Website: apple
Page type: billing-address
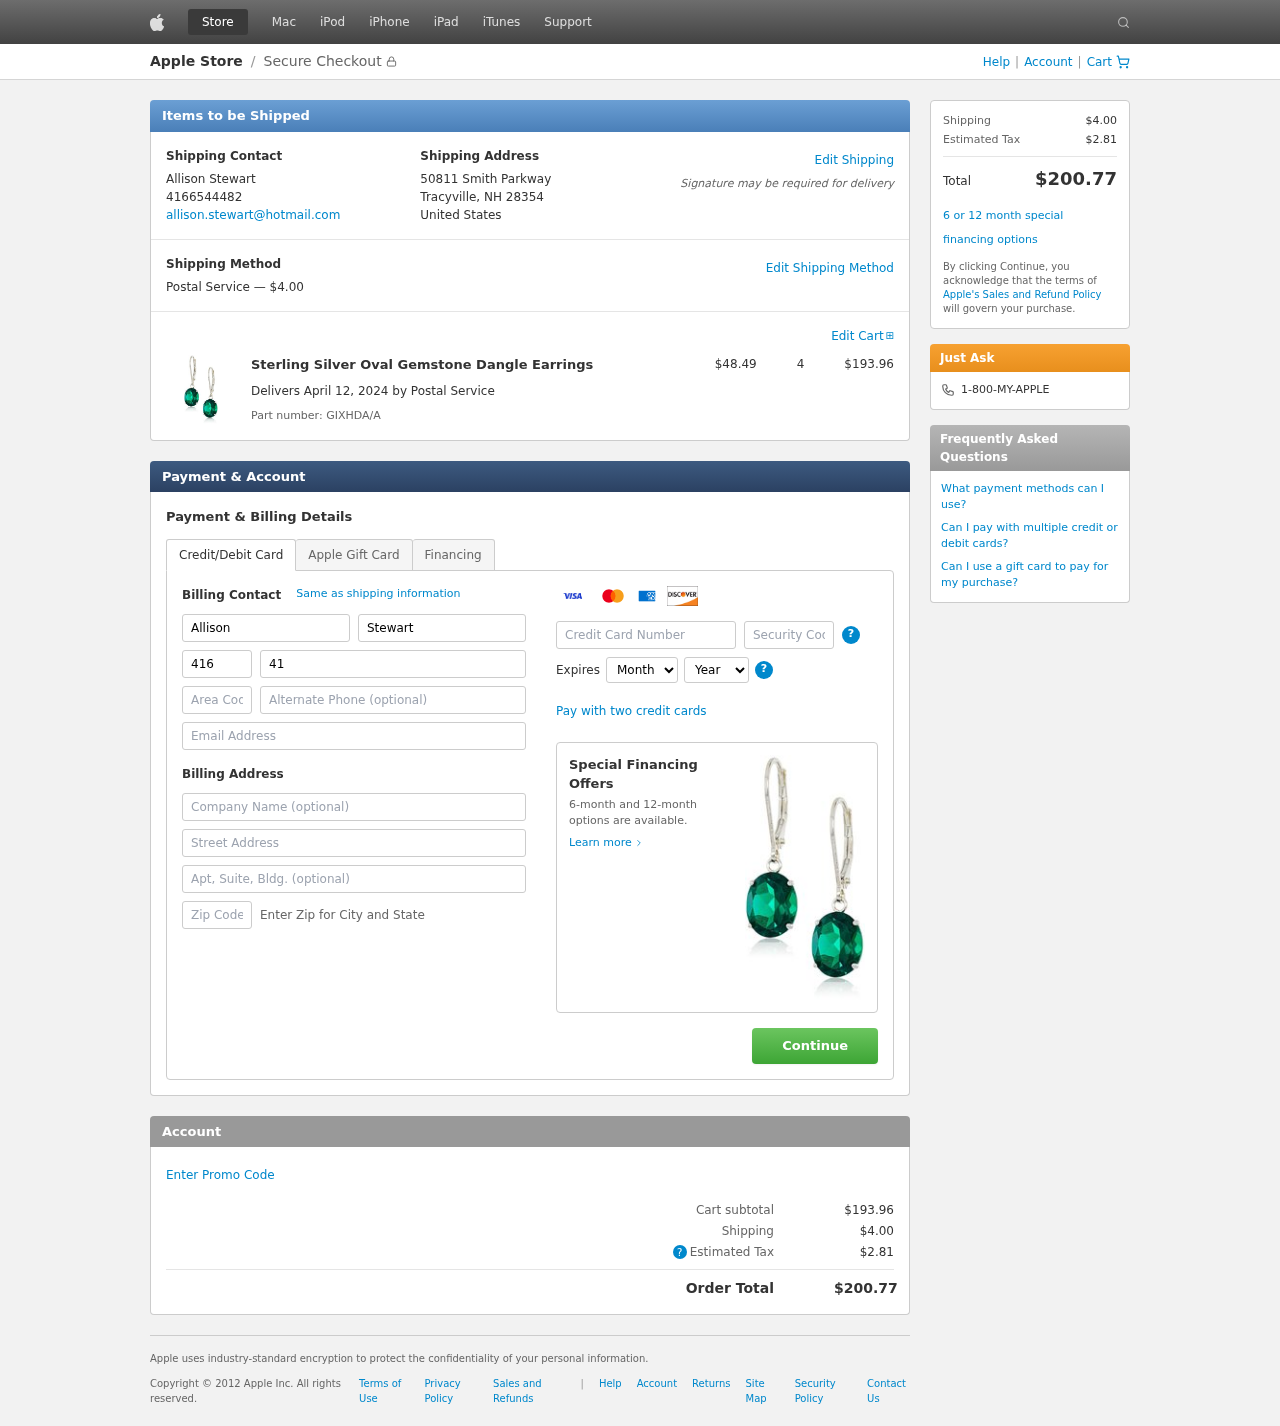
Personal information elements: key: PII_CARD_CVV
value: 162
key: PII_CARD_EXPIRY_MONTH
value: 10
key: PII_CARD_EXPIRY_YEAR
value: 29
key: PII_CARD_NUMBER
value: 4775 5045 9172 5243
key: PII_CITY_STATE_ZIP
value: Tracyville, NH 28354
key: PII_COUNTRY
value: United States
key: PII_EMAIL
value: allison.stewart@hotmail.com
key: PII_FIRSTNAME
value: Allison
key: PII_FULLNAME
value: Allison Stewart
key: PII_LASTNAME
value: Stewart
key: PII_PHONE
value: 4166544482
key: PII_PHONE_ALT
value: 3975806844
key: PII_PHONE_ALT_AREA
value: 397
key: PII_PHONE_AREA
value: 416
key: PII_STREET
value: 50811 Smith Parkway
Product elements: key: PRODUCT1_NAME
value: Sterling Silver Oval Gemstone Dangle Earrings
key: PRODUCT1_PRICE
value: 48.49
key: PRODUCT1_QUANTITY
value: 4
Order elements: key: ORDER_SHIPPING_COST
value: $4.00
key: ORDER_SUBTOTAL
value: $193.96
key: ORDER_DELIVERY_DATE
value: April 12, 2024
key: ORDER_PART_NUMBER
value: GIXHDA/A
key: ORDER_TAX
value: $2.81
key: ORDER_TOTAL
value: $200.77